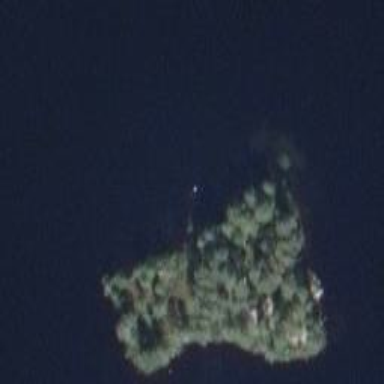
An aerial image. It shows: Islet.